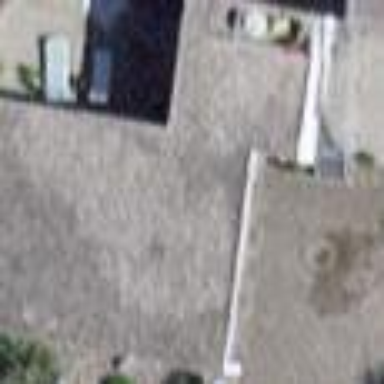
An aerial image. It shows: Garage building.